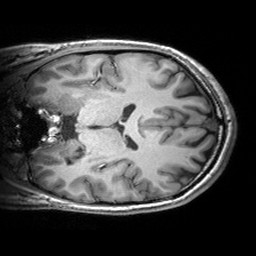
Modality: T1w
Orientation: coronal
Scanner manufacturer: siemens
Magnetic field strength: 3 T
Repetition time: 2.53 s
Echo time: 0.00299 s